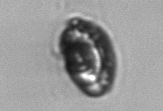
Label: Proterythropsis